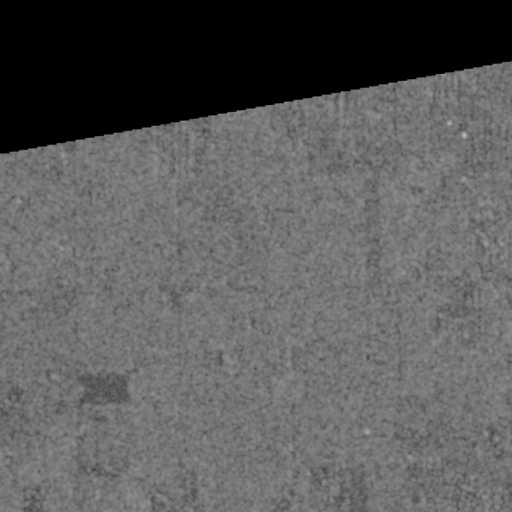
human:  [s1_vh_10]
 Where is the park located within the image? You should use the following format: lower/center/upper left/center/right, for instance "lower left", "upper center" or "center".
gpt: The park is located in the upper left of the image.
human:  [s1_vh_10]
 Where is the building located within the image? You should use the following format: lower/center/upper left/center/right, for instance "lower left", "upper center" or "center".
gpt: The building is located in the center of the image.
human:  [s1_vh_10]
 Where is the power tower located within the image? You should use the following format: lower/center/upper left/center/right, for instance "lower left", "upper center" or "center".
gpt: There is no power tower in the image.

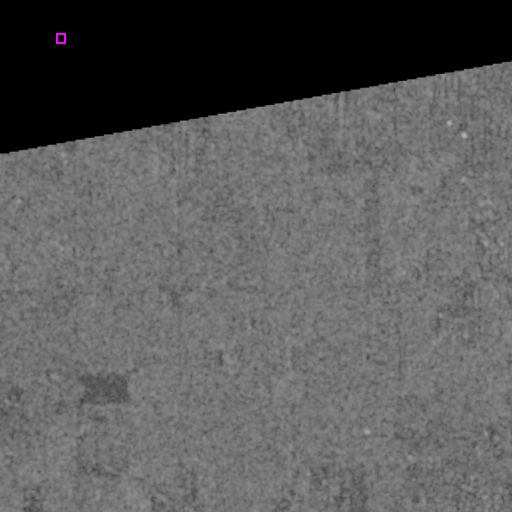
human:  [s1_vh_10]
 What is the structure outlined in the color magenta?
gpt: The structure outlined in magenta is a park.
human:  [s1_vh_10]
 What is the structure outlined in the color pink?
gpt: There is no pink outline.